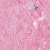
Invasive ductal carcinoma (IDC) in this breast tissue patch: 0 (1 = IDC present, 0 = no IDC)